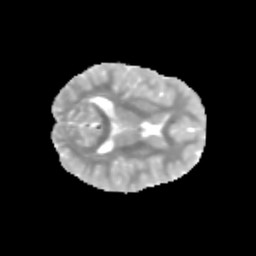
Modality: MD
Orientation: axial
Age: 11
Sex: female
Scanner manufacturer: siemens
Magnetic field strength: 3 T
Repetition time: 3.8 s
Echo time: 0.07 s